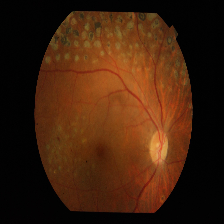
Diabetic retinopathy grade: Mild